Question: Can someone please point out what I'm doing wrong here.
I have a small weather app that generates and sends an HTML email. With my code below, everything works fine when I run it from Eclipse. My email gets generated, it's able to access my image resources and it sends the email with the included attachment.
However, when I build the executable jar by running and run the jar using I get Exceptions for my image resource.
I know that I have to be doing something wrong with how I'm accessing my image resources, I just don't understand why it works fine when it's not packaged, but bombs out whenever I package it into a jar.
Any advice is very much appreciated it.
---

---
'''
//Setup the ATTACHMENTS
MimeBodyPart attachmentsPart = new MimeBodyPart();
try {
attachmentsPart.attachFile("resources/Cloudy_Day.png");
} catch (IOException e) {
// TODO Auto-generated catch block
e.printStackTrace();
}
'''
---
'''
Exception in thread "main" java.lang.RuntimeException: javax.mail.MessagingException: IOException while sending message;
nested exception is:
java.io.FileNotFoundException: resources/Cloudy_Day.png (No such file or directory)
at Utilities.SendEmailUsingGmailSMTP.SendTheEmail(SendEmailUsingGmailSMTP.java:139)
at Utilities.SendEmailUsingGmailSMTP.SendWeatherEmail(SendEmailUsingGmailSMTP.java:66)
at Weather.Main.start(Main.java:43)
at Weather.Main.main(Main.java:23)
Caused by: javax.mail.MessagingException: IOException while sending message;
nested exception is:
java.io.FileNotFoundException: resources/Cloudy_Day.png (No such file or directory)
at com.sun.mail.smtp.SMTPTransport.sendMessage(SMTPTransport.java:1167)
at javax.mail.Transport.send0(Transport.java:195)
at javax.mail.Transport.send(Transport.java:124)
at Utilities.SendEmailUsingGmailSMTP.SendTheEmail(SendEmailUsingGmailSMTP.java:134)
... 3 more
Caused by: java.io.FileNotFoundException: resources/Cloudy_Day.png (No such file or directory)
at java.io.FileInputStream.open(Native Method)
at java.io.FileInputStream.<init>(FileInputStream.java:146)
at javax.activation.FileDataSource.getInputStream(FileDataSource.java:97)
at javax.activation.DataHandler.writeTo(DataHandler.java:305)
at javax.mail.internet.MimeBodyPart.writeTo(MimeBodyPart.java:1485)
at javax.mail.internet.MimeBodyPart.writeTo(MimeBodyPart.java:865)
at javax.mail.internet.MimeMultipart.writeTo(MimeMultipart.java:462)
at com.sun.mail.handlers.multipart_mixed.writeTo(multipart_mixed.java:103)
at javax.activation.ObjectDataContentHandler.writeTo(DataHandler.java:889)
at javax.activation.DataHandler.writeTo(DataHandler.java:317)
at javax.mail.internet.MimeBodyPart.writeTo(MimeBodyPart.java:1485)
at javax.mail.internet.MimeMessage.writeTo(MimeMessage.java:1773)
at com.sun.mail.smtp.SMTPTransport.sendMessage(SMTPTransport.java:1119)
... 6 more
'''
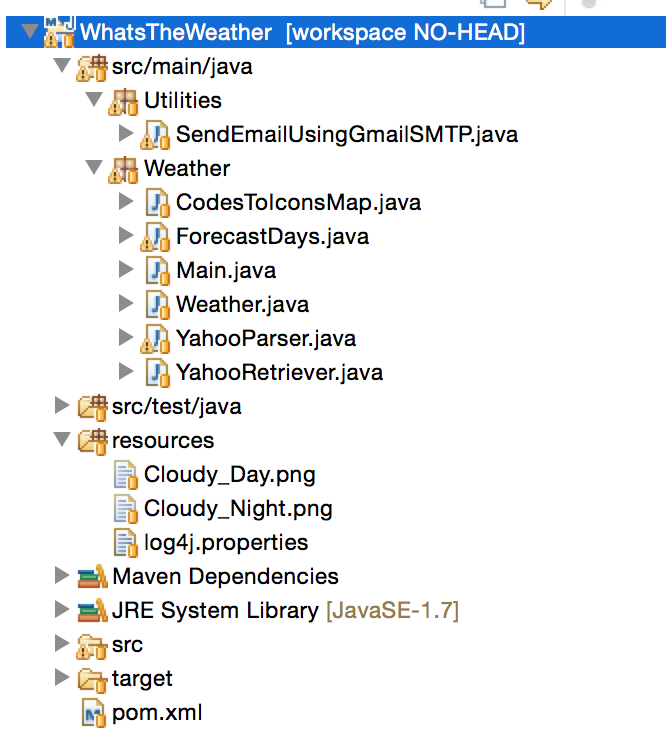
Answer: Others are correct with the use of 'getResourceAsStream', but the path is a little tricky. You see the little package icon in the 'resources' folder? That signifies that all the files in the 'resource' folder will be put into the root of the classpath. Just like all the packages in 'src/main/java' are put in the root. So you would take out the 'resources' from the path
'''
InputStream is = getClass().getResourceAsStream("/Cloudy_Day.png");
'''
Maven has a file structure conventions. Class path resources are usually put into 'src/main/resources'. If you create a 'resources' dir in the 'src/main', Eclipse should automatically pick it up, and create the little package icon for a path 'src/main/resource' that you should see in the project explorer. These files would also go to the root and could be accessed the same way. I would fix the file structure to follow this convention.
<URL>. As mentioned in his comment below
"You can also attach the data using"
'''
mbp.setDataHandler(new DataHandler(new ByteArrayDataSource(
this.getClass().getResourceAsStream("/Cloudy_Day.png", "image/png"))));
'''